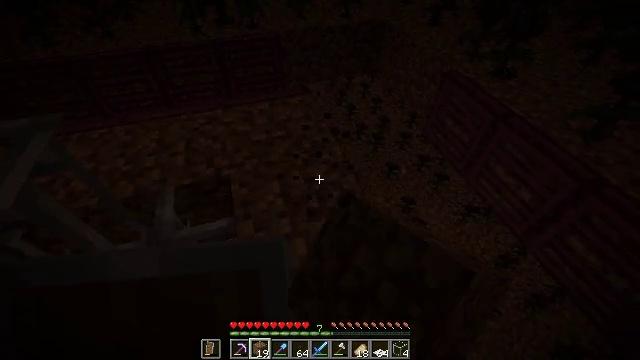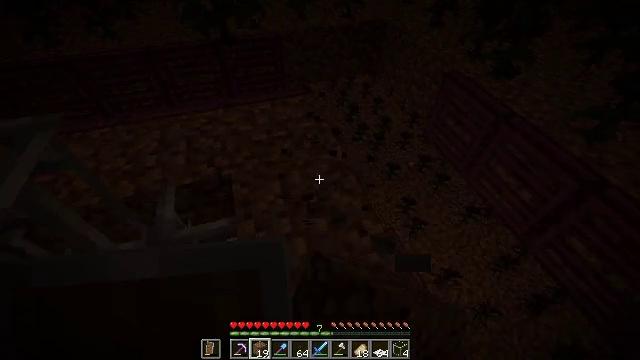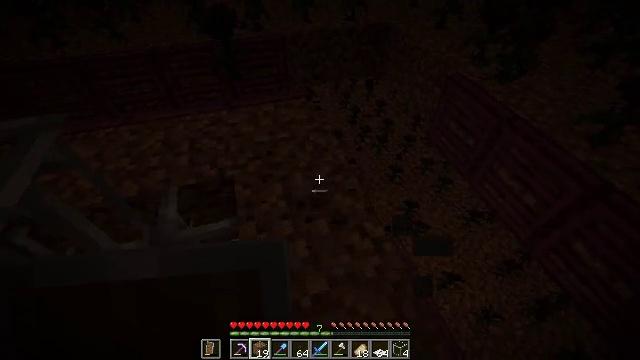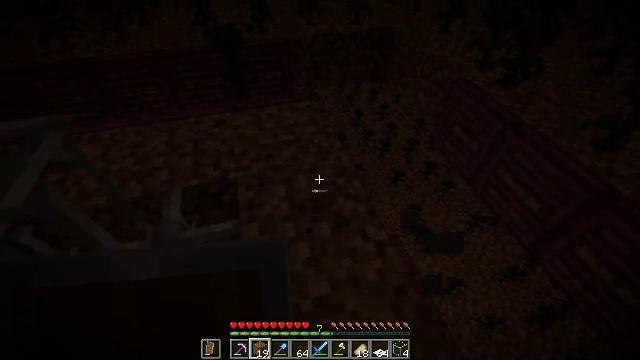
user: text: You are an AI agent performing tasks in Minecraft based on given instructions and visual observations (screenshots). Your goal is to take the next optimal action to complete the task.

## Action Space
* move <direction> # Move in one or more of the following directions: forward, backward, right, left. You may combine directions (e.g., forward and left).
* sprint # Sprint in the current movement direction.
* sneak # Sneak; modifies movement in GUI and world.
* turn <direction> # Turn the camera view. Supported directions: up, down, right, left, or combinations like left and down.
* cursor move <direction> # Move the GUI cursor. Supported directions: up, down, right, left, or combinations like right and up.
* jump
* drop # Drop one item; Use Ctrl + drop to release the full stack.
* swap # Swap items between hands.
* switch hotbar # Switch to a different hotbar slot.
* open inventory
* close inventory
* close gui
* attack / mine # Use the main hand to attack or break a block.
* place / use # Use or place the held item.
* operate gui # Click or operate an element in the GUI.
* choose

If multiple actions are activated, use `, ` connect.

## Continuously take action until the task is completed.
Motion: motion action
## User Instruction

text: Mine the wither rose for crafting.
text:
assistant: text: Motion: attack / mine
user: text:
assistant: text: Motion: no_op
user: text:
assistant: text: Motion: no_op
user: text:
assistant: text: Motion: no_op